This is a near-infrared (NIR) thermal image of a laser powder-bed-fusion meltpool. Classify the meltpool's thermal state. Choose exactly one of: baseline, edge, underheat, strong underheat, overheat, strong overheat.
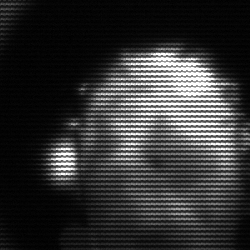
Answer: baseline